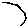
Label: hexagon